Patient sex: F
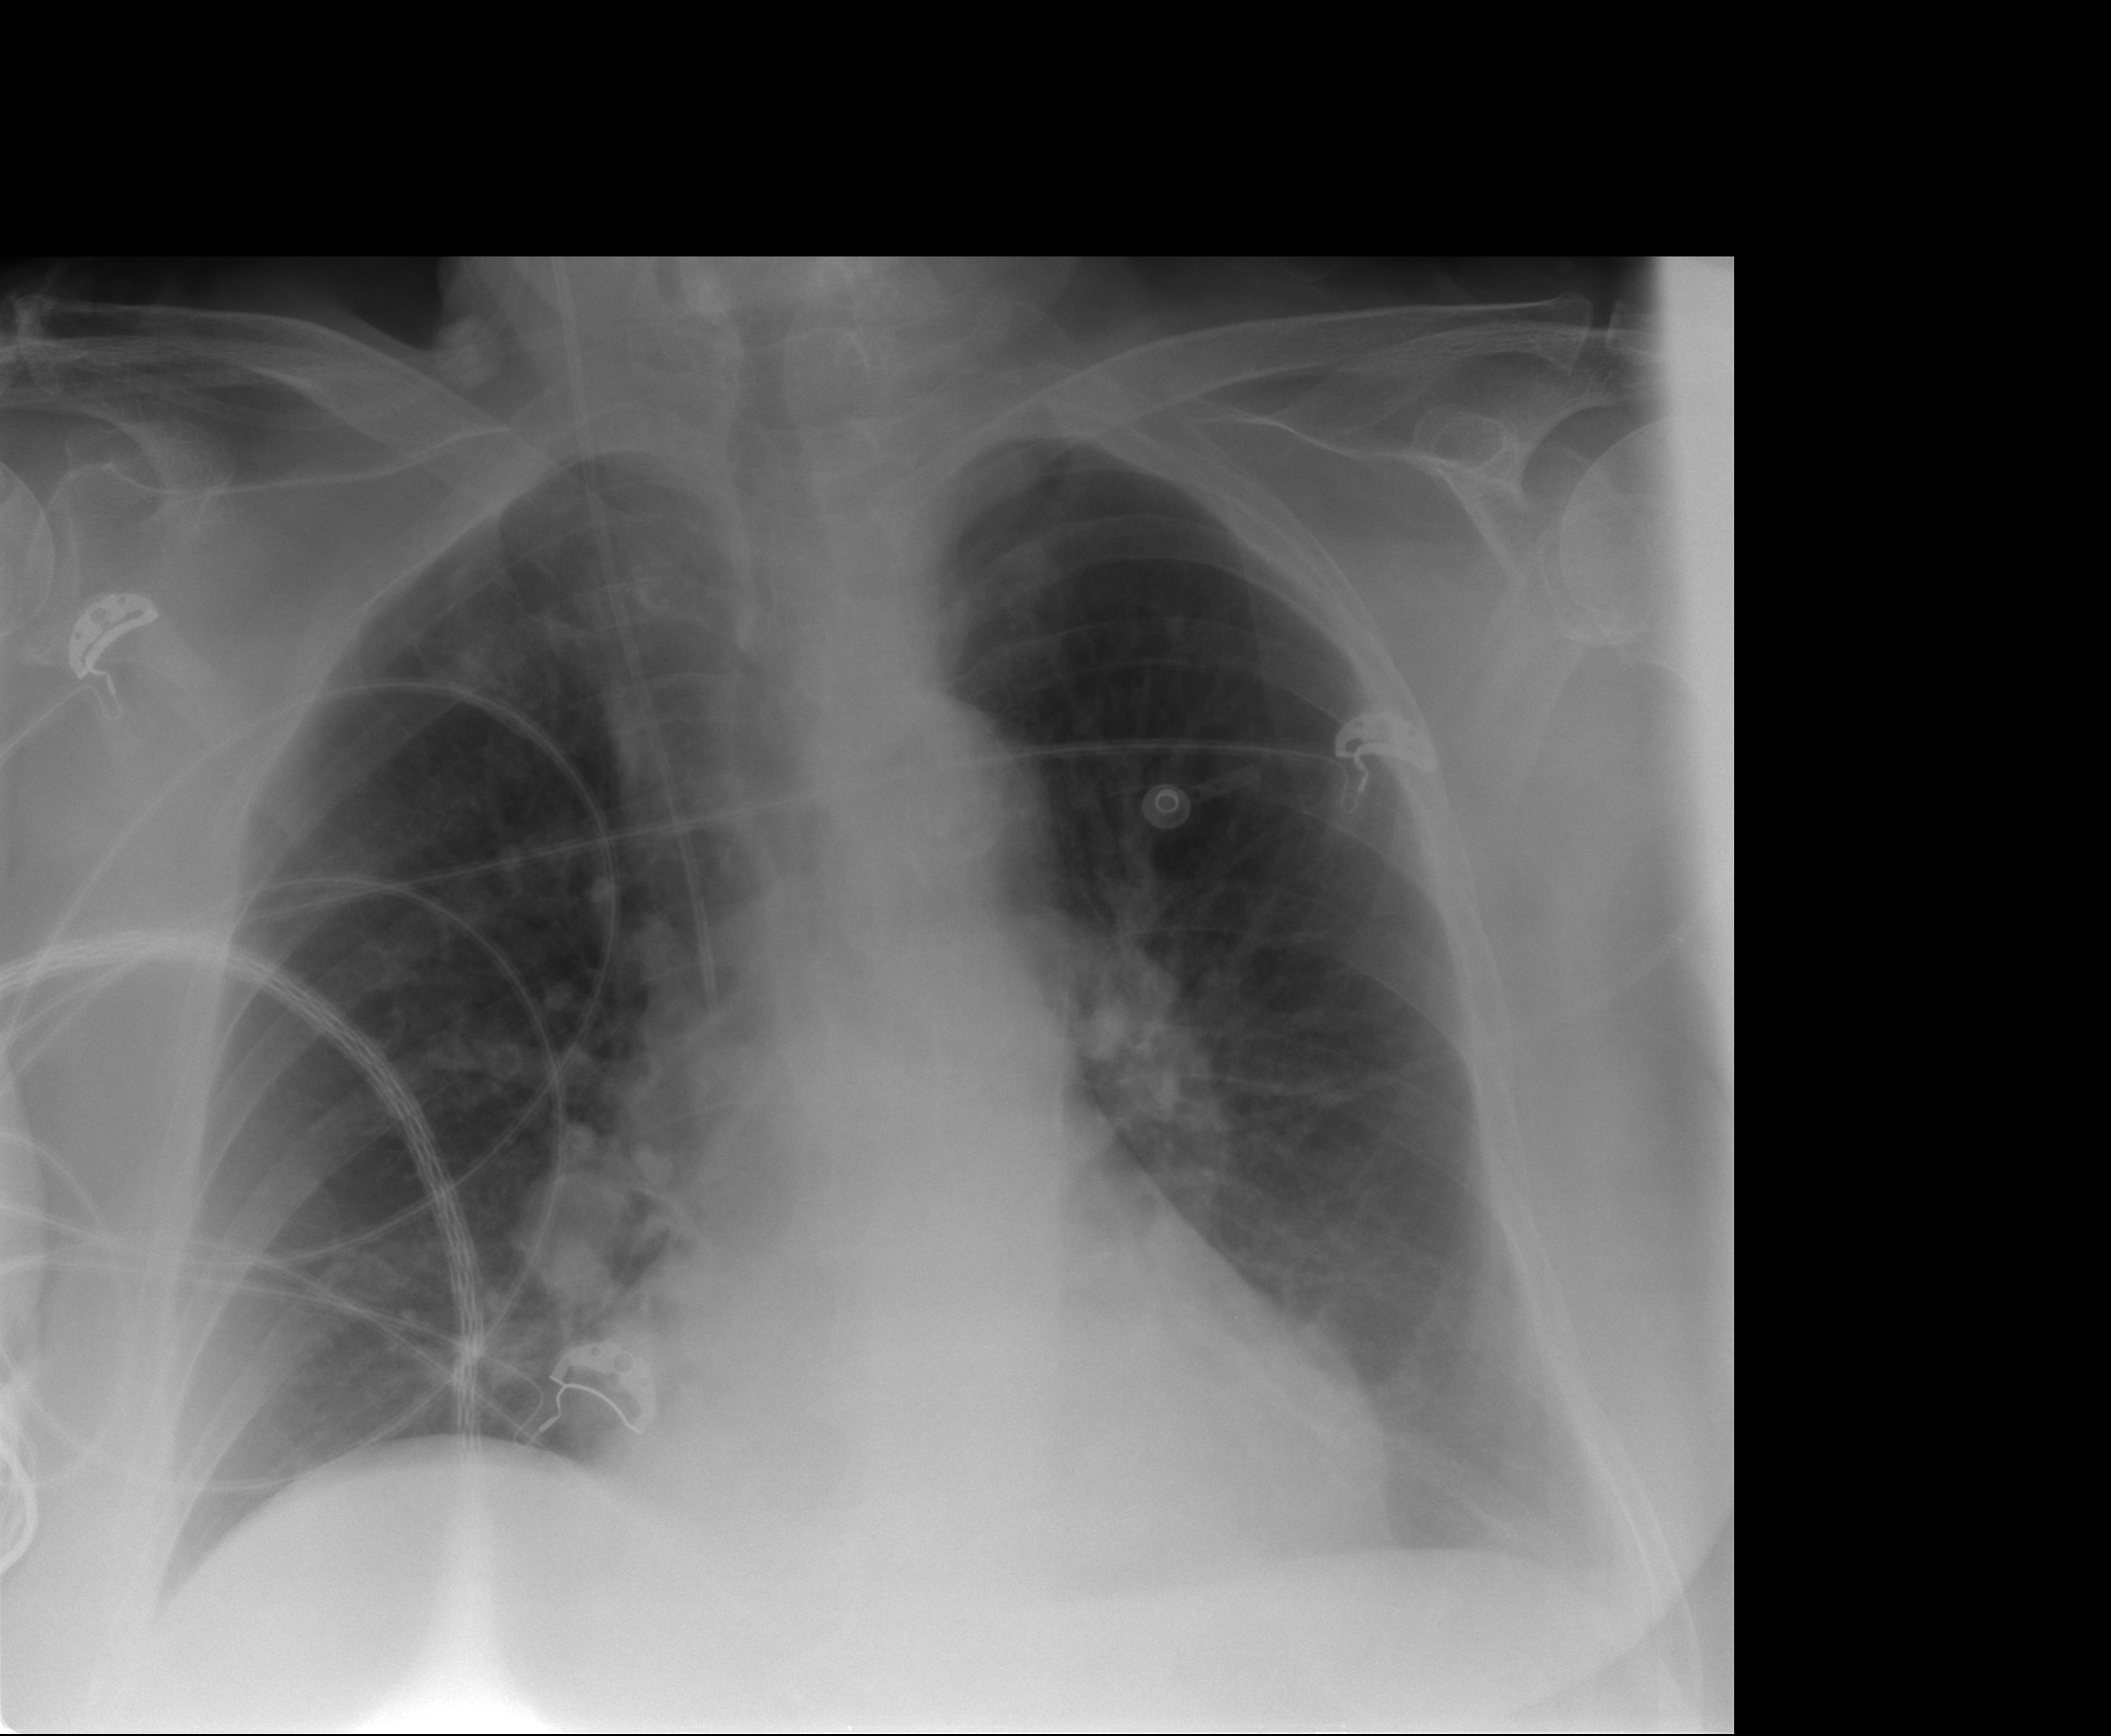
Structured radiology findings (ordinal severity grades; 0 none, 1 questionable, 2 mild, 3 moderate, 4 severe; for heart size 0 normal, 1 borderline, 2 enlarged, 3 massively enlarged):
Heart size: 0
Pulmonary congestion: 1
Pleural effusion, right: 0
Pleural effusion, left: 1
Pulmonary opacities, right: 0
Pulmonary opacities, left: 0
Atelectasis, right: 0
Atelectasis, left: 2